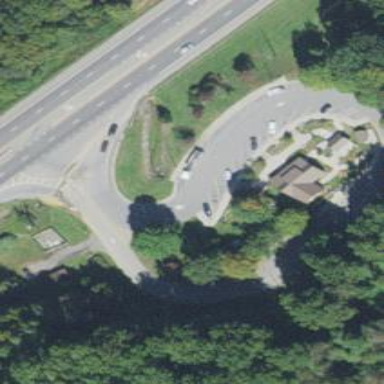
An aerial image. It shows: Rest area on the road.